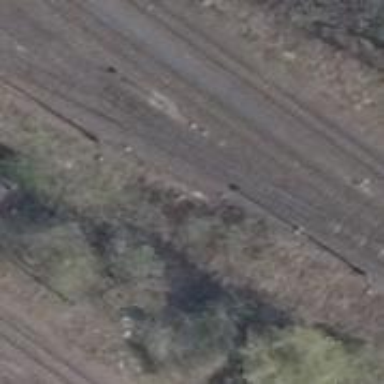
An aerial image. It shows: Railway switch.